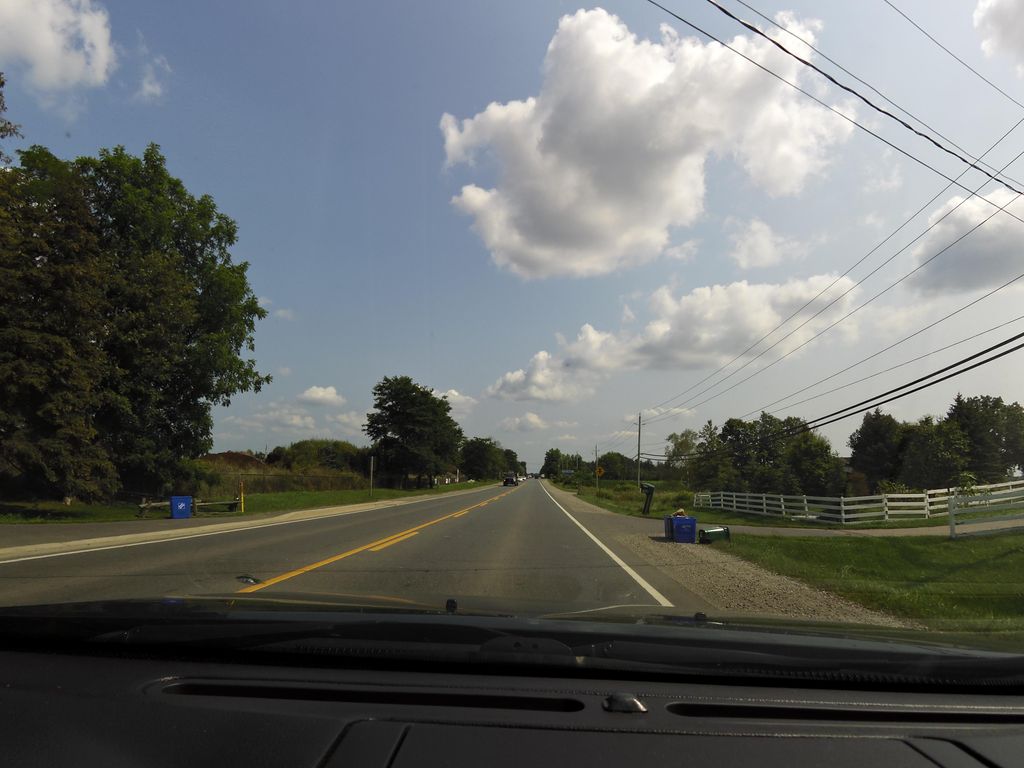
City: kitchener-waterloo